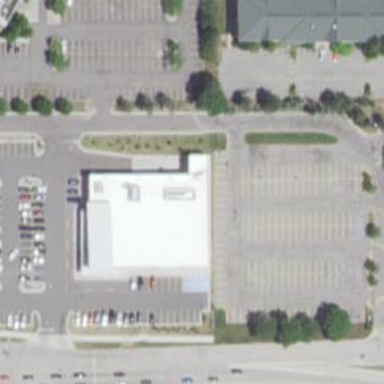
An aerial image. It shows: Retail building housing supermarket.